Question: I am trying to find view maximum and view minimum on y-axis after panning.Because i want to zoom screen.

Code
'''
using GalaSoft.MvvmLight.Command;
using OxyPlot;
using System;
using System.Collections.Generic;
using System.Diagnostics;
using System.Linq;
using System.Text;
using System.Windows;
using System.Windows.Controls;
using System.Windows.Data;
using System.Windows.Documents;
using System.Windows.Input;
using System.Windows.Media;
using System.Windows.Media.Imaging;
using System.Windows.Navigation;
using System.Windows.Shapes;
namespace WpfApplication15
{
/// <summary>
/// Interaction logic for MainWindow.xaml
/// </summary>
///
public class DataLoading
{
public PlotModel PlotModel { get; set; }
public ICommand TestCommand { get; set; }
OxyPlot.Axes.LinearAxis X;
OxyPlot.Axes.LinearAxis Y;
private OxyPlot.Series.LineSeries FirstSeries;
private OxyPlot.Series.LineSeries SecondSeries;
private int i =0;
public DataLoading()
{
TestCommand = new RelayCommand(()=>ShowActualPoints());
PlotModel = new PlotModel();
X = new OxyPlot.Axes.LinearAxis()
{
Position = OxyPlot.Axes.AxisPosition.Bottom,
Minimum=1,
Maximum=5
};
Y = new OxyPlot.Axes.LinearAxis()
{
Position = OxyPlot.Axes.AxisPosition.Left,
IsPanEnabled = false
};
FirstSeries = new OxyPlot.Series.LineSeries();
SecondSeries = new OxyPlot.Series.LineSeries();
FirstLoad();
PlotModel.Axes.Add(X);
PlotModel.Axes.Add(Y);
OxyPlot.Wpf.PlotView PV = new OxyPlot.Wpf.PlotView();
PlotModel.Axes[0].AxisChanged += (o, e) =>
{
double LastPoint = (from y in FirstSeries.Points select y.X).Min();
ShowActuals(LastPoint);
};
}
public delegate void BeginUpdate();
public void ShowActuals(double inputlastpoint)
{
if (inputlastpoint > PlotModel.Axes[0].ActualMinimum)
{
Debug.WriteLine("Need to load points");
BeginUpdate BU = new BeginUpdate(SecondLoad);
IAsyncResult result = BU.BeginInvoke(null,null);
}
else
{
Debug.WriteLine("No need to load points");
}
}
private void FirstLoad()
{
FirstSeries.Points.Add(new DataPoint(1, 1));
FirstSeries.Points.Add(new DataPoint(2, 2));
FirstSeries.Points.Add(new DataPoint(3, 3));
FirstSeries.Points.Add(new DataPoint(4, 3));
FirstSeries.Points.Add(new DataPoint(5, 3));
PlotModel.Series.Add(FirstSeries);
}
private void SecondLoad()
{
Random rnd = new Random();
FirstSeries.Points.Insert(0,new DataPoint(--i, rnd.NextDouble()));
System.Threading.Thread.Sleep(1000);
PlotModel.InvalidatePlot(true);
}
private void ShowActualPoints()
{
Debug.WriteLine("Y:{0}",PlotModel.Axes[1].ActualMaximum);
Debug.WriteLine("X:{0}", PlotModel.Axes[0].ActualMaximum);
//Debug.WriteLine("Y:{0}", PlotModel.Axes[1].Act);
//Debug.WriteLine("X:{0}", PlotModel.Axes[0].ActualMaximum);
//Debug.WriteLine(PlotModel.Series[0].GetNearestPoint(new ScreenPoint(PlotModel.Axes[0].ActualMaximum, PlotModel.Axes[1].ActualMaximum), false));
}
}
public partial class MainWindow : Window
{
public MainWindow()
{
InitializeComponent();
DataContext= new DataLoading();
}
}
'''
}
Y-axis have some property ViewMaximum and ViewMinimum. But they are allway's null.
* *
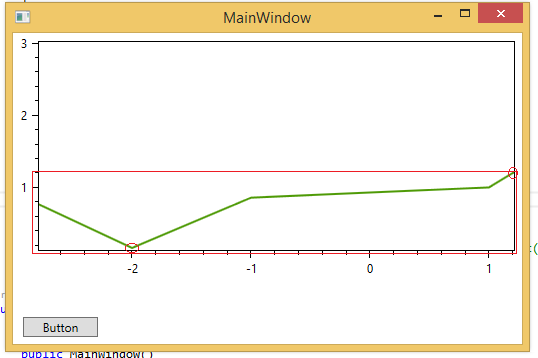
Answer: Get your data before creating your Y axis. This will allow you to find your minimum and maximum y values and then set the minimum and maximum values for your y axis.
To get the minimum and maximum points, you can order them by their Y value and then take the first and last point.
'''
var orderedSeries = yourDataSeries.OrderBy(o => o.YValue).ToList();
int lowestPoint = orderedSeries.First.YValue;
int highestPoint = orderedSeries.Last.YValue;
Y = new OxyPlot.Axes.LinearAxis()
{
Minimum = lowestPoint,
Maximum = highestPoint,
Position = OxyPlot.Axes.AxisPosition.Left,
IsPanEnabled = false
};
'''
You should be looking at something very similar to that.
Hope this helps!